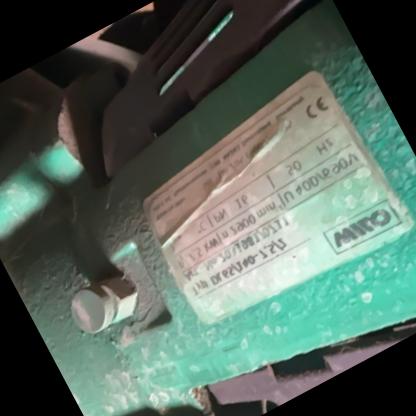
Klasa: tabliczka-znamionowa